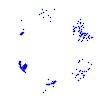
Particle: proton